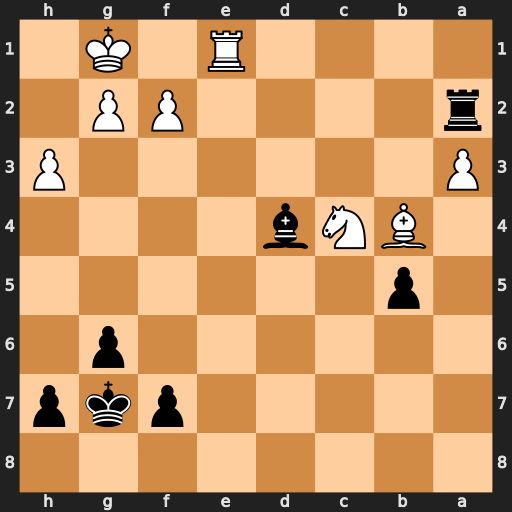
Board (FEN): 8/5pkp/6p1/1p6/1BNb4/P6P/r4PP1/4R1K1
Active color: b
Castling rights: -
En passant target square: -
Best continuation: Bxf2+ Kh2 Bxe1